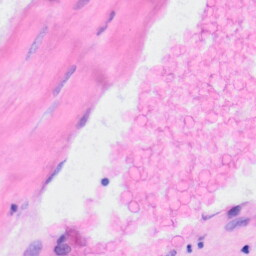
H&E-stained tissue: Liver